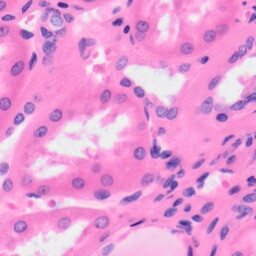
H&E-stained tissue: Kidney